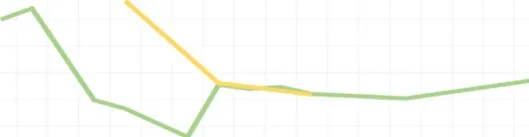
Treatment and observation during hospitalization. Picture. Showing serum fibrinogen, and ,ferritin.
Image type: chart (chart)